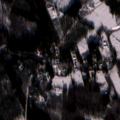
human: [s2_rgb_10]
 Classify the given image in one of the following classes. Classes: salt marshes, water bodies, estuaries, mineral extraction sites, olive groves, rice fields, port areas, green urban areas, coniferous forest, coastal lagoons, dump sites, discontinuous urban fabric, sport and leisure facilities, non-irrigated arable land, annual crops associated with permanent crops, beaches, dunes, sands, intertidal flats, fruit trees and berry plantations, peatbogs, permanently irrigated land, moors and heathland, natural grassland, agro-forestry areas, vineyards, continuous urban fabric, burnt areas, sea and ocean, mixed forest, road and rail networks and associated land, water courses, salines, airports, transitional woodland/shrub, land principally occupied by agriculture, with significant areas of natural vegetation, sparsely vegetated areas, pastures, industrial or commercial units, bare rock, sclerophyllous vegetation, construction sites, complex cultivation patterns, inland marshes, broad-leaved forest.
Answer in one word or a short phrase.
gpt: discontinuous urban fabric, broad-leaved forest, coniferous forest, mixed forest